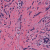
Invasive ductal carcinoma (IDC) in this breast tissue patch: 1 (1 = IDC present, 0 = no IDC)